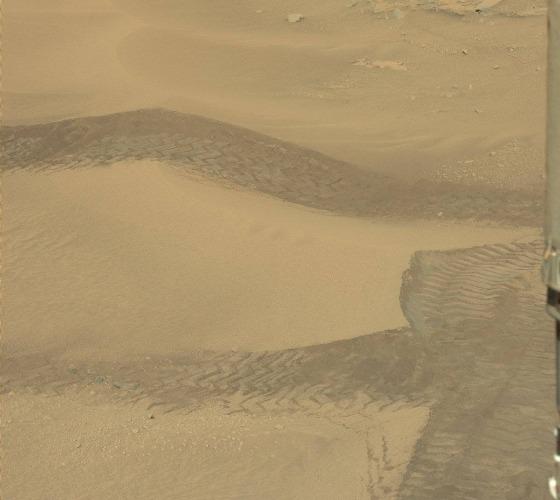
Terrain classes present: Background, Bedrock, Gravel / Sand / Soil, Rock, Track